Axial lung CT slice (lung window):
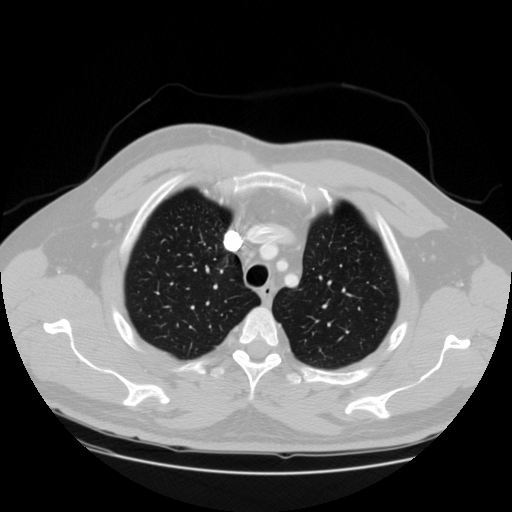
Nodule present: no